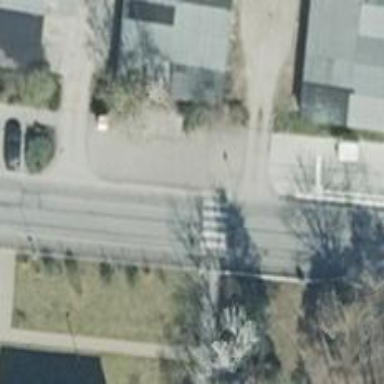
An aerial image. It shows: Marked crossing on the road.